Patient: sex M, age 65
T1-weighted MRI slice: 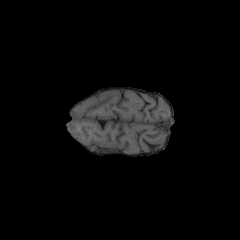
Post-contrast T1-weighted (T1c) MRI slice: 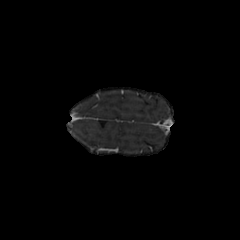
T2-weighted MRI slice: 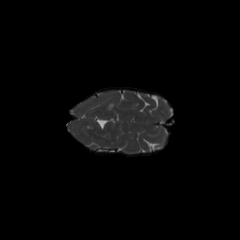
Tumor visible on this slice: no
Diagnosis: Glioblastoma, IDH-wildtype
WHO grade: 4